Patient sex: M
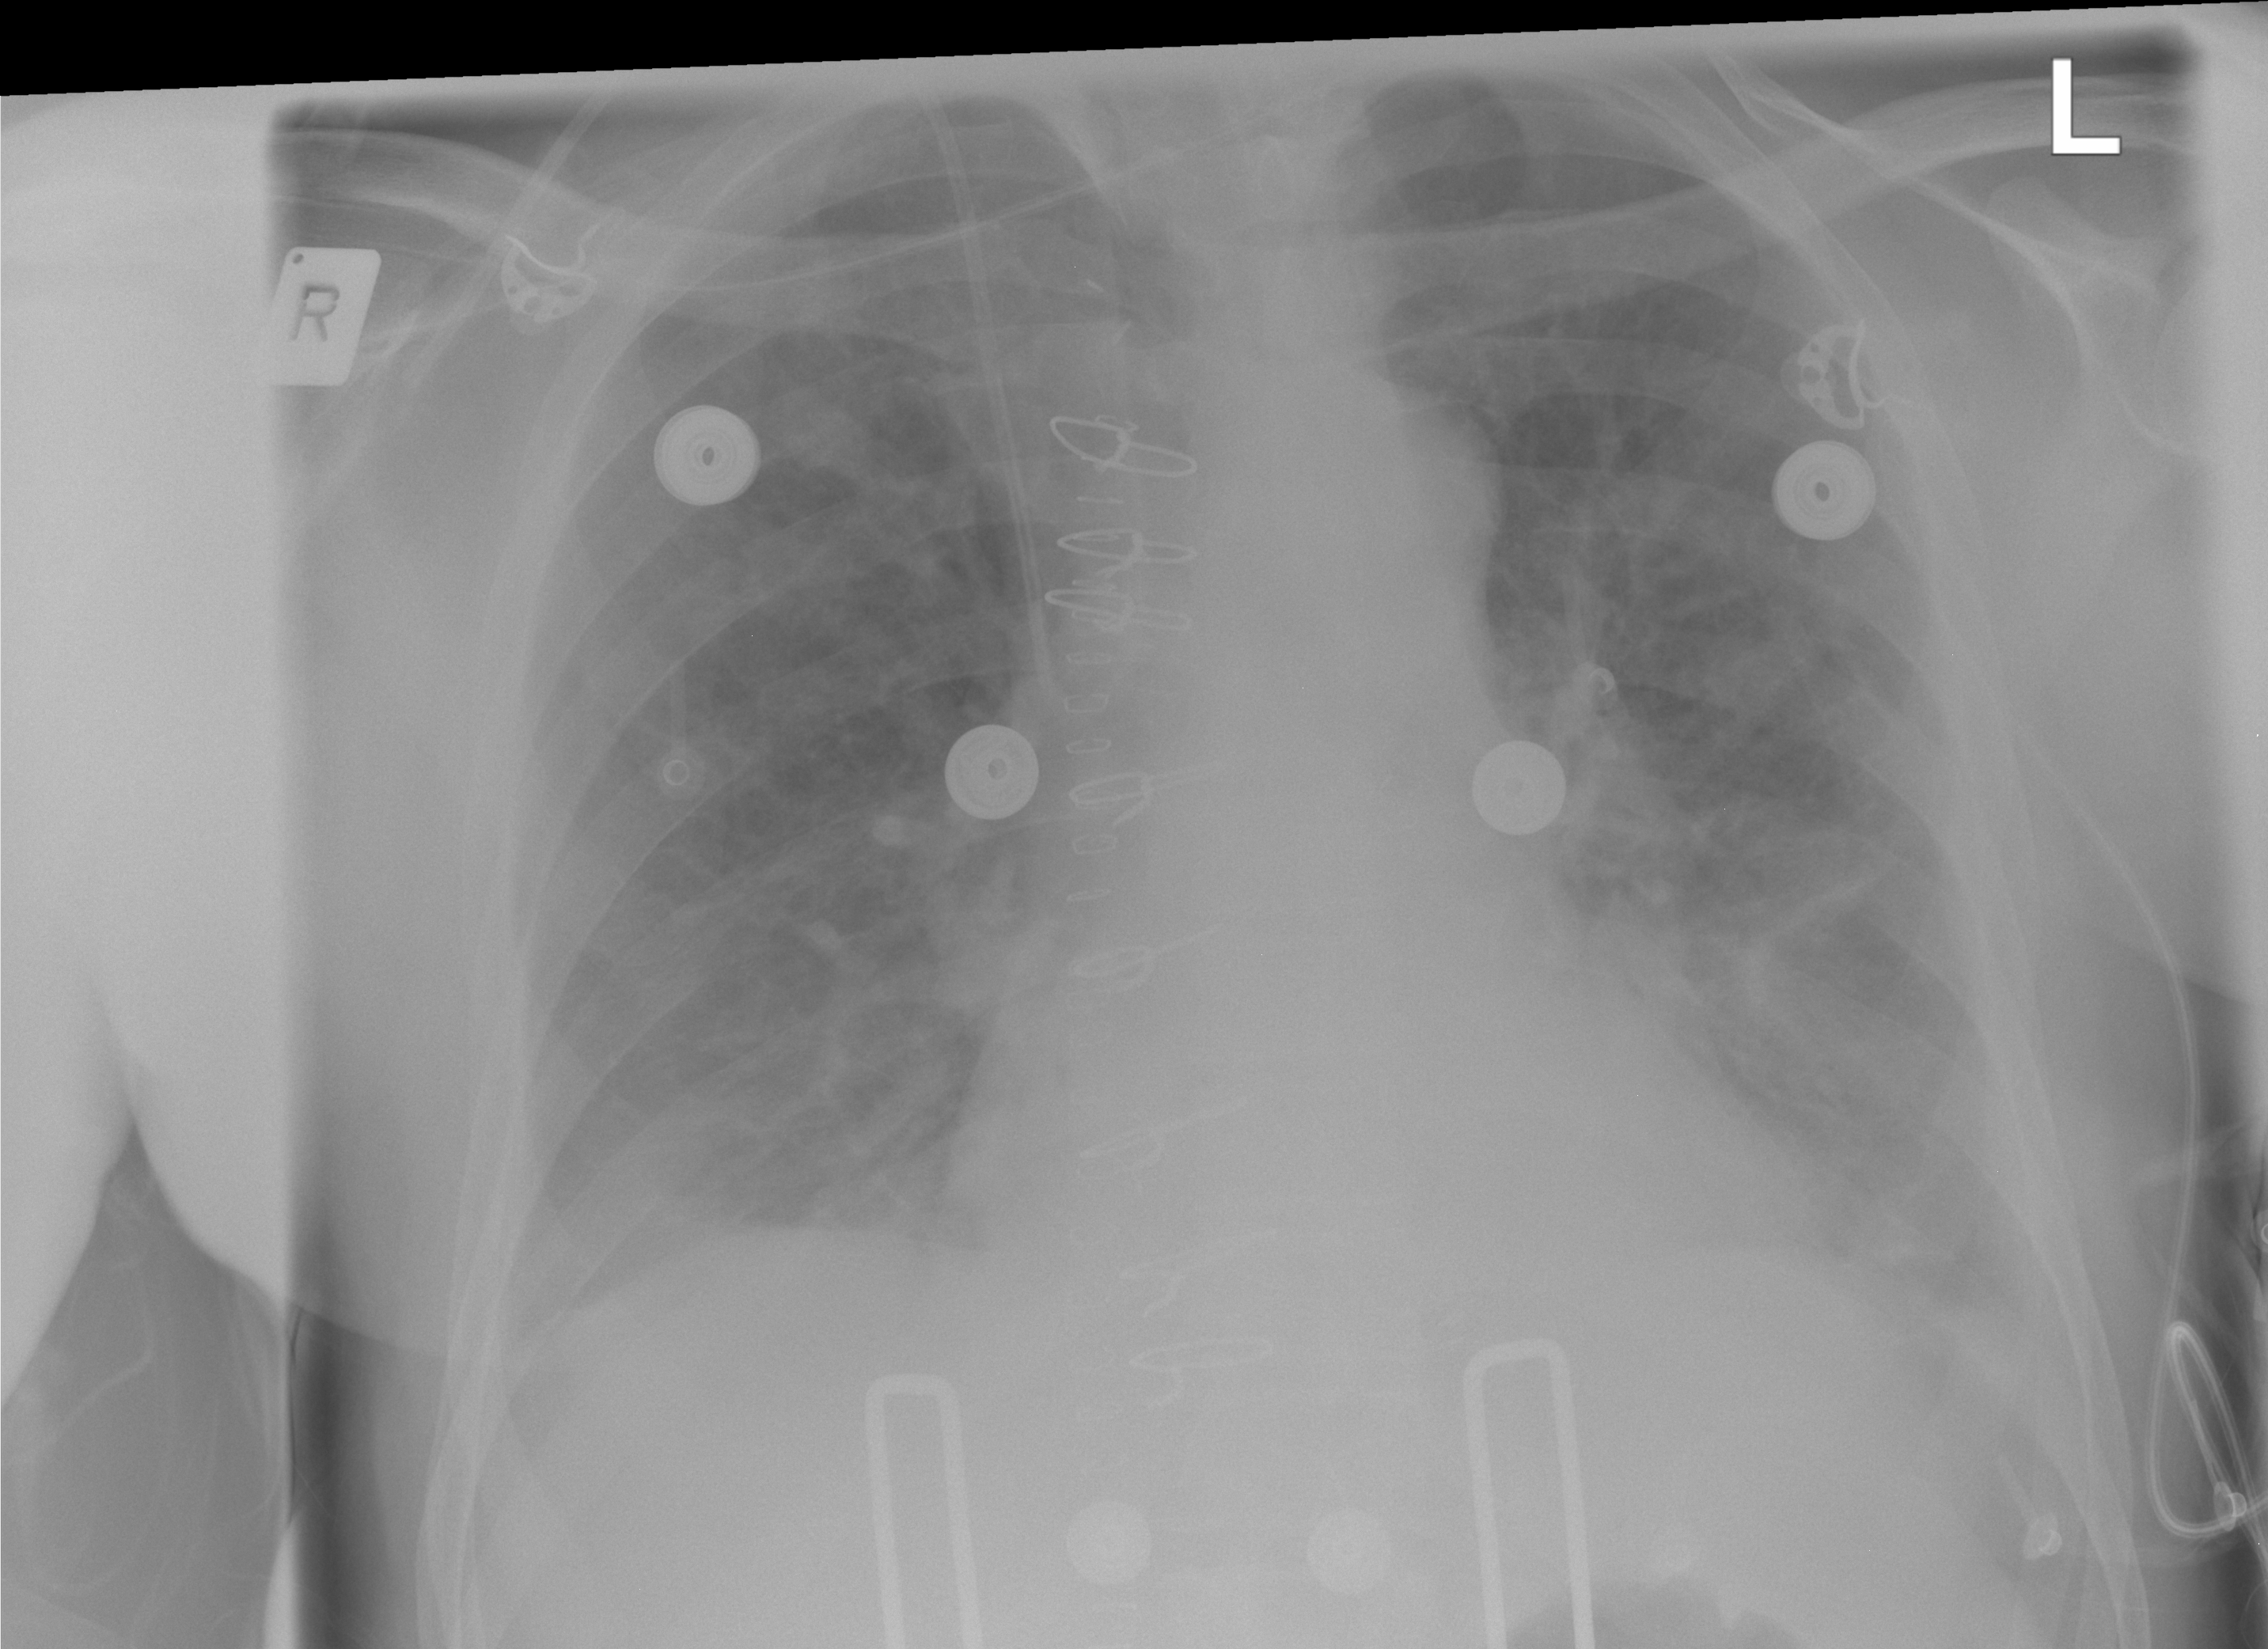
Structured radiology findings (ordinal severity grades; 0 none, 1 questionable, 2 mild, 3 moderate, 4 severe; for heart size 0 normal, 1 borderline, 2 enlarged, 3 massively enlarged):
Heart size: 1
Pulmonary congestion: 3
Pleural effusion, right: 1
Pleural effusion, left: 2
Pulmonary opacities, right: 1
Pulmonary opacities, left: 2
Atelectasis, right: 2
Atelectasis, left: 2